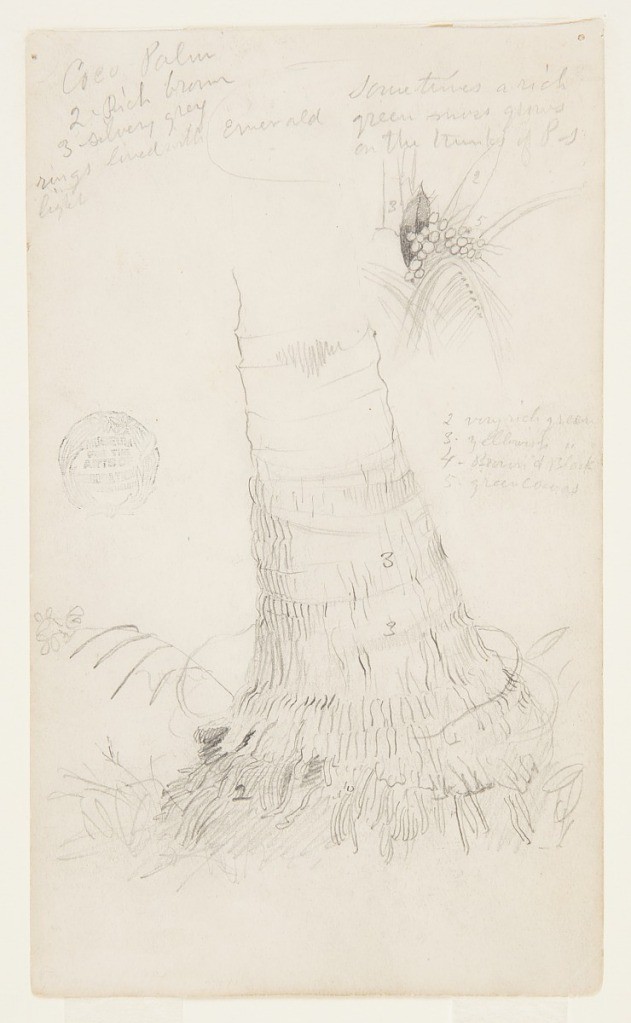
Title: Coconut Palm, Ecuador
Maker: Frederic Edwin Church, American, 1826–1900
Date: May–August 1857
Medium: Graphite on off-white wove paper
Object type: Drawing
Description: Botanical sketch showing the base of the trunk of a coconut palm in Ecuador, with a detail of its fruits at upper right. Dominating the composition at center, the base of the trunk is characterized by its cylindrical form, its horizontal bands, and its rough, vertical striations. Grass and other small plants grow around its circumference.